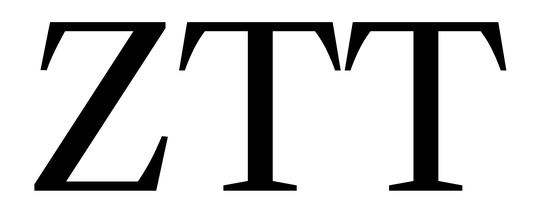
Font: LibreCaslonText_Regular